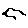
Label: bird